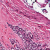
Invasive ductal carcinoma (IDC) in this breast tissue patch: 0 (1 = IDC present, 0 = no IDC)